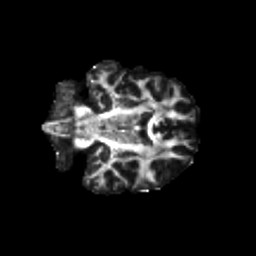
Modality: FA
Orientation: coronal
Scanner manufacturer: siemens
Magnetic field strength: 3 T
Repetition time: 9.2 s
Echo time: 0.084 s